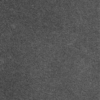
Label: dusty